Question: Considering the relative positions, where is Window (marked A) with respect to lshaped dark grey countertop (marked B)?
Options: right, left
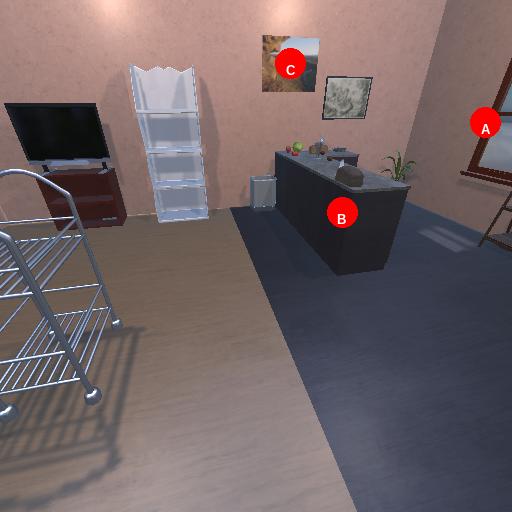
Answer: right